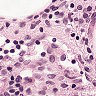
Metastatic tissue present: no